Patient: sex F, age 54
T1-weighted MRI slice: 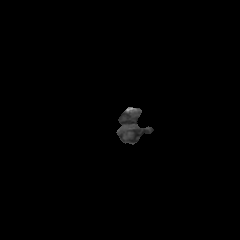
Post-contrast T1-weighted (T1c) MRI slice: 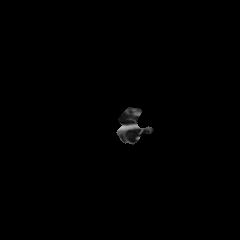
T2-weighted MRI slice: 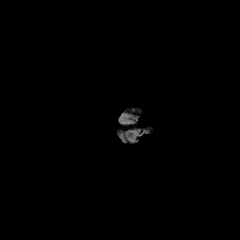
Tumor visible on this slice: no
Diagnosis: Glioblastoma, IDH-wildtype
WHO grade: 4